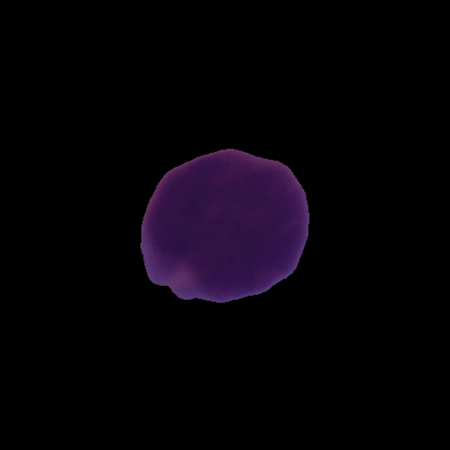
Label: cancer